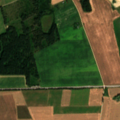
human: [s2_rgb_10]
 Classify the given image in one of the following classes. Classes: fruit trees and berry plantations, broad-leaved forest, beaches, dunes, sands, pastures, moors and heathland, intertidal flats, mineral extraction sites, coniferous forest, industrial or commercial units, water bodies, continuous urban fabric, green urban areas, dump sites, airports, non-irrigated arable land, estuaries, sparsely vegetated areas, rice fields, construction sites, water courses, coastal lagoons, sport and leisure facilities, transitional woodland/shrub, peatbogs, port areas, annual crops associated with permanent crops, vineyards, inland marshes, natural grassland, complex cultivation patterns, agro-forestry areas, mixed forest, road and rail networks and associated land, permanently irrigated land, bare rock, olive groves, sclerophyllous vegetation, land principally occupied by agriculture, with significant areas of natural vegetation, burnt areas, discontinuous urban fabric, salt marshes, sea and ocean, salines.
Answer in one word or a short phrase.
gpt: non-irrigated arable land, land principally occupied by agriculture, with significant areas of natural vegetation, coniferous forest